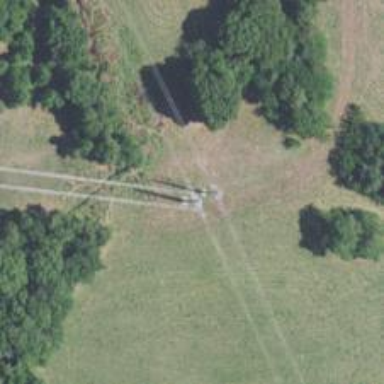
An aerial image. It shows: Power tower.